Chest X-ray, PA view. Patient: 61 years old, sex F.
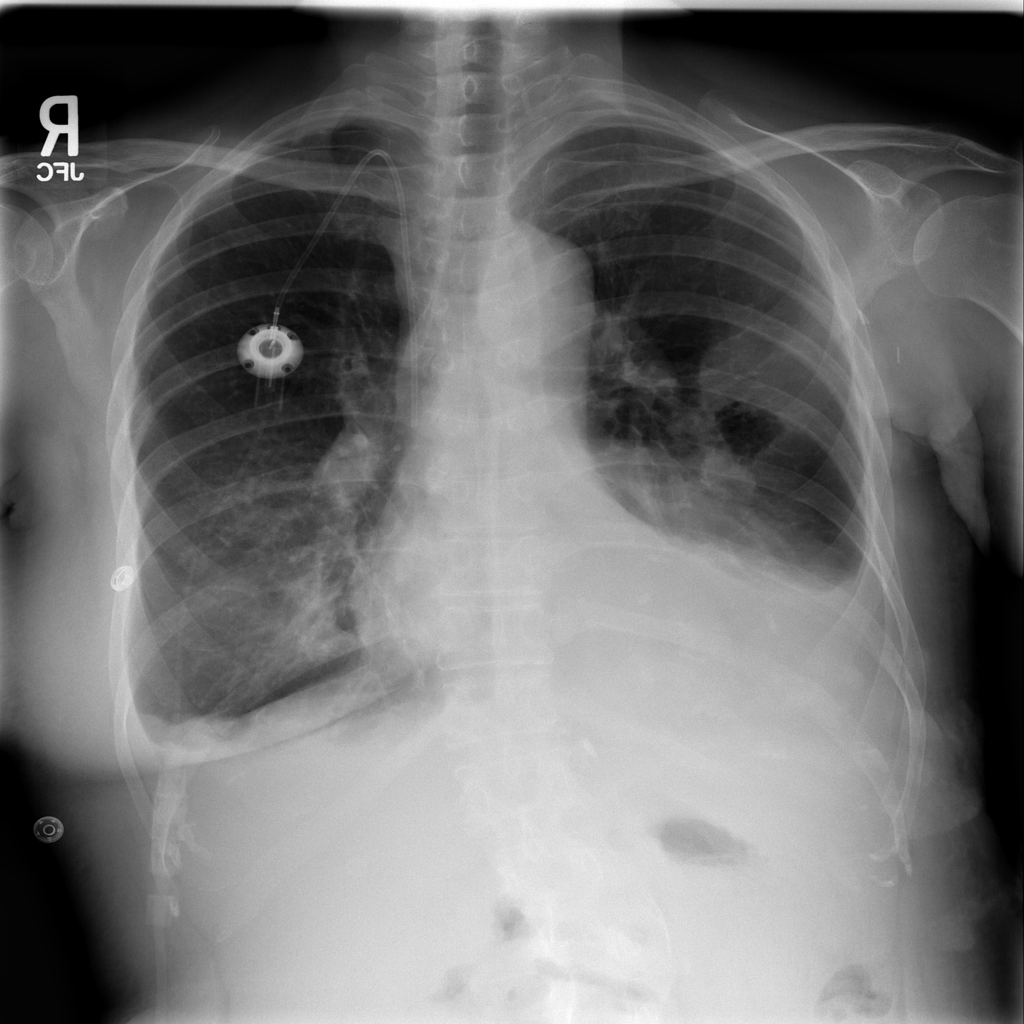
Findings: Atelectasis, Effusion, Mass